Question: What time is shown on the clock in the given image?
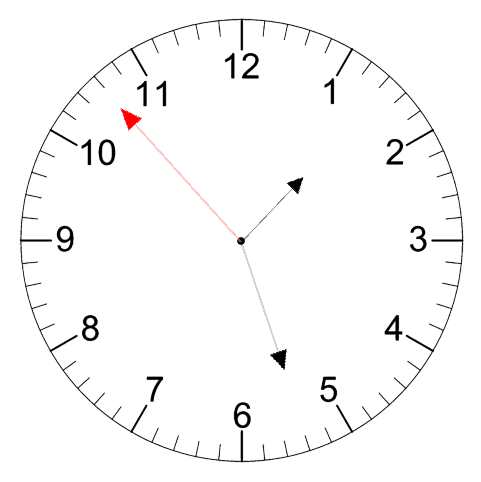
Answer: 01:26:53